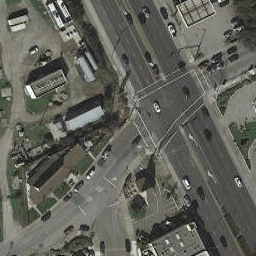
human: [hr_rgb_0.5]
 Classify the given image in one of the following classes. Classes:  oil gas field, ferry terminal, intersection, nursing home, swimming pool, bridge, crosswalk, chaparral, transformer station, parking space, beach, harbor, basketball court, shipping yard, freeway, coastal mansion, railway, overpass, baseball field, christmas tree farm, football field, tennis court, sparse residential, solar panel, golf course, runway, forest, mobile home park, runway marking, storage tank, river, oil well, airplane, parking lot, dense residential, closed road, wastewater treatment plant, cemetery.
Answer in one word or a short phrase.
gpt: intersection